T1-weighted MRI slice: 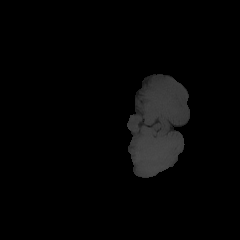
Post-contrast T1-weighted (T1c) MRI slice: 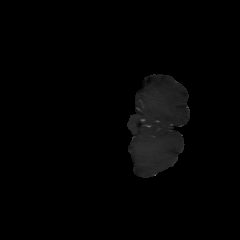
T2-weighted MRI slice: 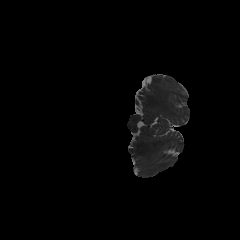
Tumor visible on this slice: no